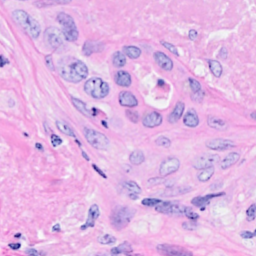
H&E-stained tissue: Breast